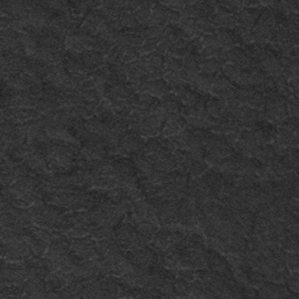
Label: frost